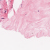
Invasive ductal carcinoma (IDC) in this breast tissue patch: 0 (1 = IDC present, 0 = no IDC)